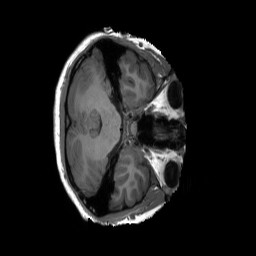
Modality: T1w
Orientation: axial
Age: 19
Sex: female
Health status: healthy
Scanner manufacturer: siemens
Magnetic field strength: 3 T
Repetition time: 2.3 s
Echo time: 0.00229 s